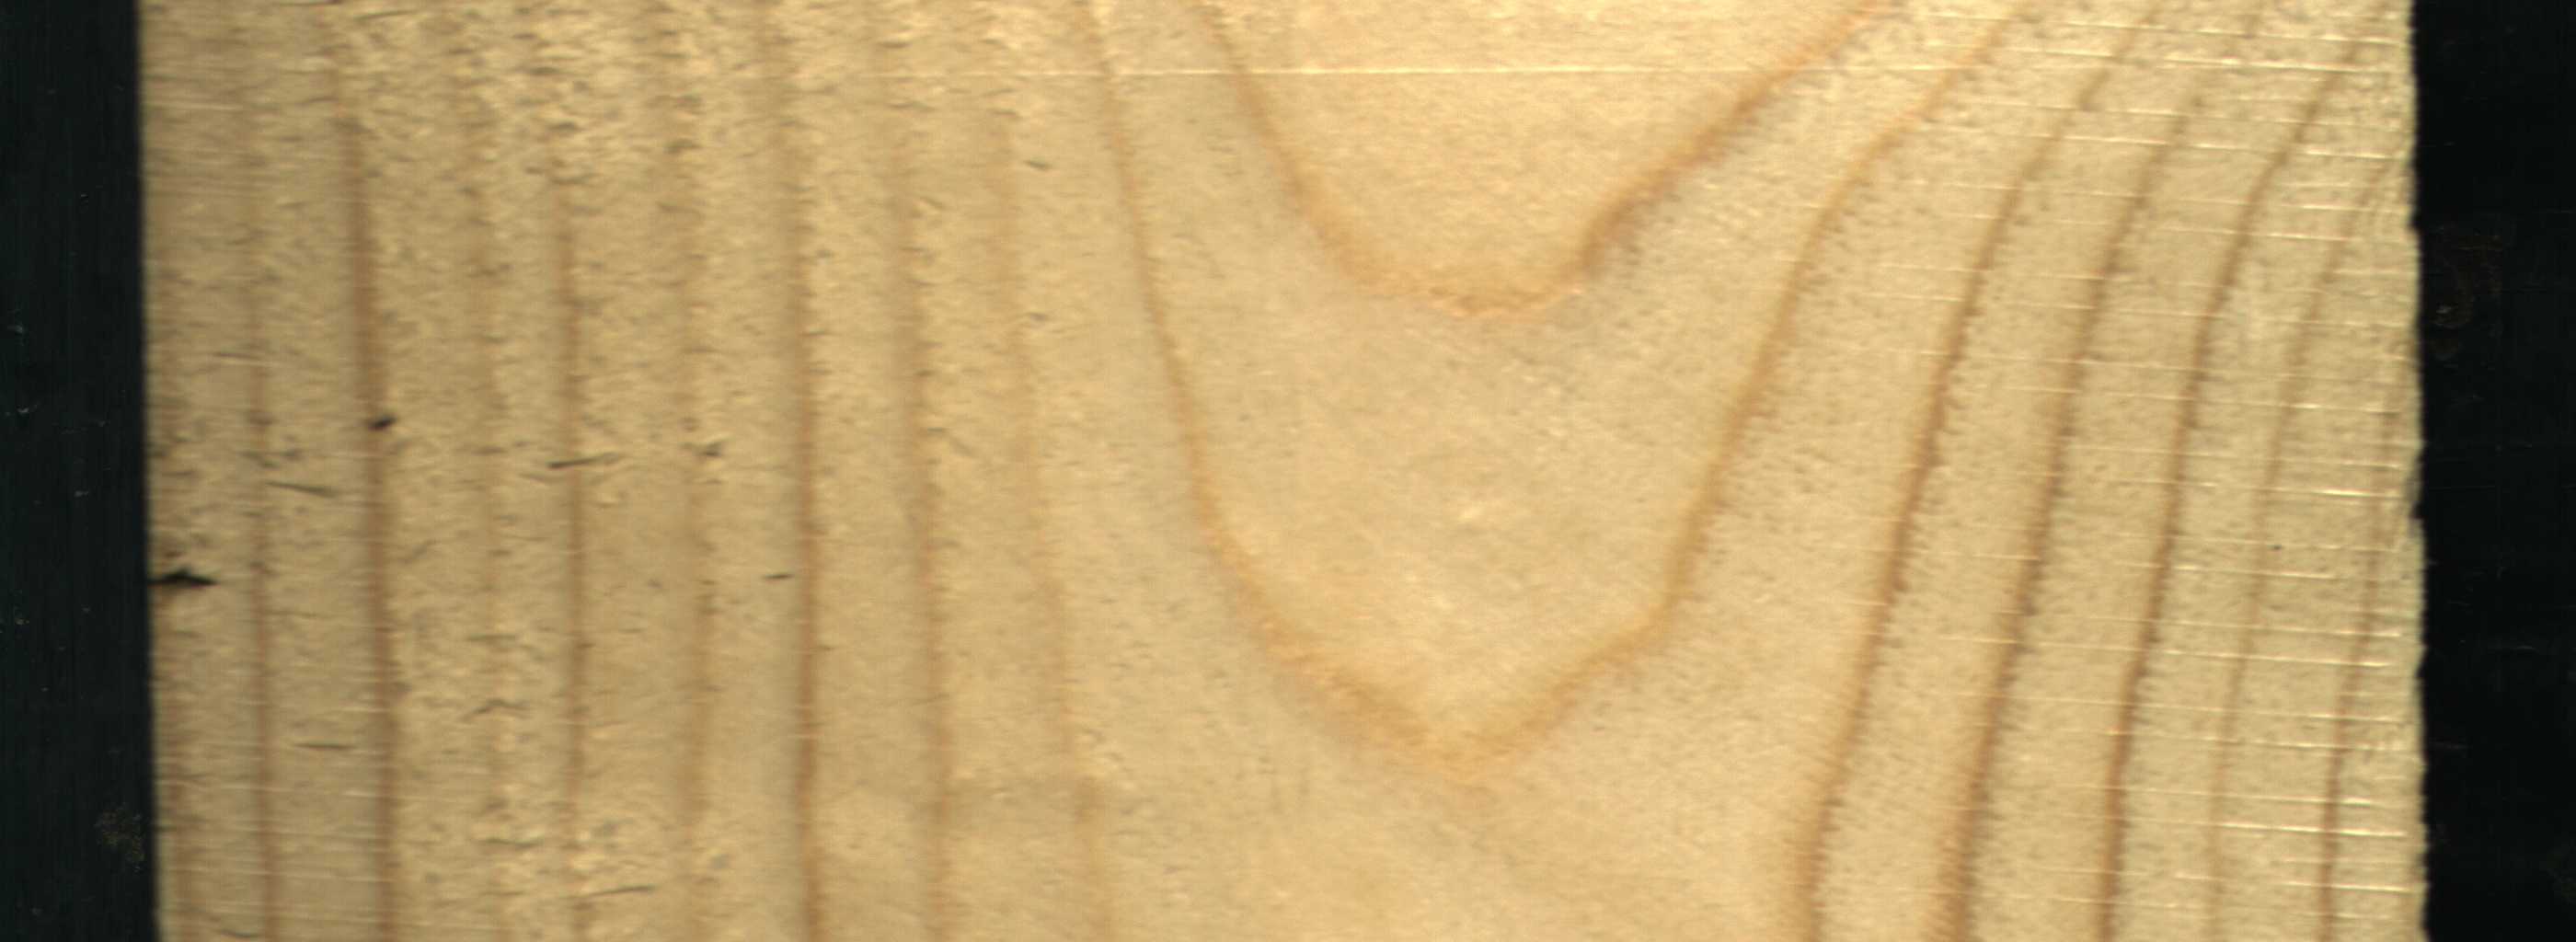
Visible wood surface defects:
Knot_missing